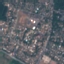
Land use / land cover class: Residential